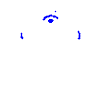
Particle: pion